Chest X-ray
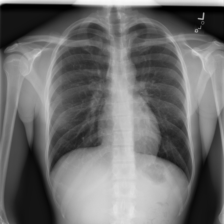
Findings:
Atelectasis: negative
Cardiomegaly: negative
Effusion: negative
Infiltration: negative
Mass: negative
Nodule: negative
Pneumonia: negative
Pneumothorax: negative
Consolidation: negative
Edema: negative
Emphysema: negative
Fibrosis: negative
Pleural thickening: negative
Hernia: negative